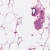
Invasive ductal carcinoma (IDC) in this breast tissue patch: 0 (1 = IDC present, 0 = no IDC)